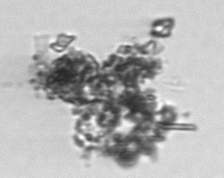
Label: detritus